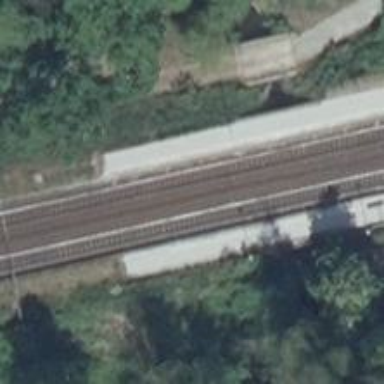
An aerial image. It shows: Bridge with electrified railway tracks featuring contact line.